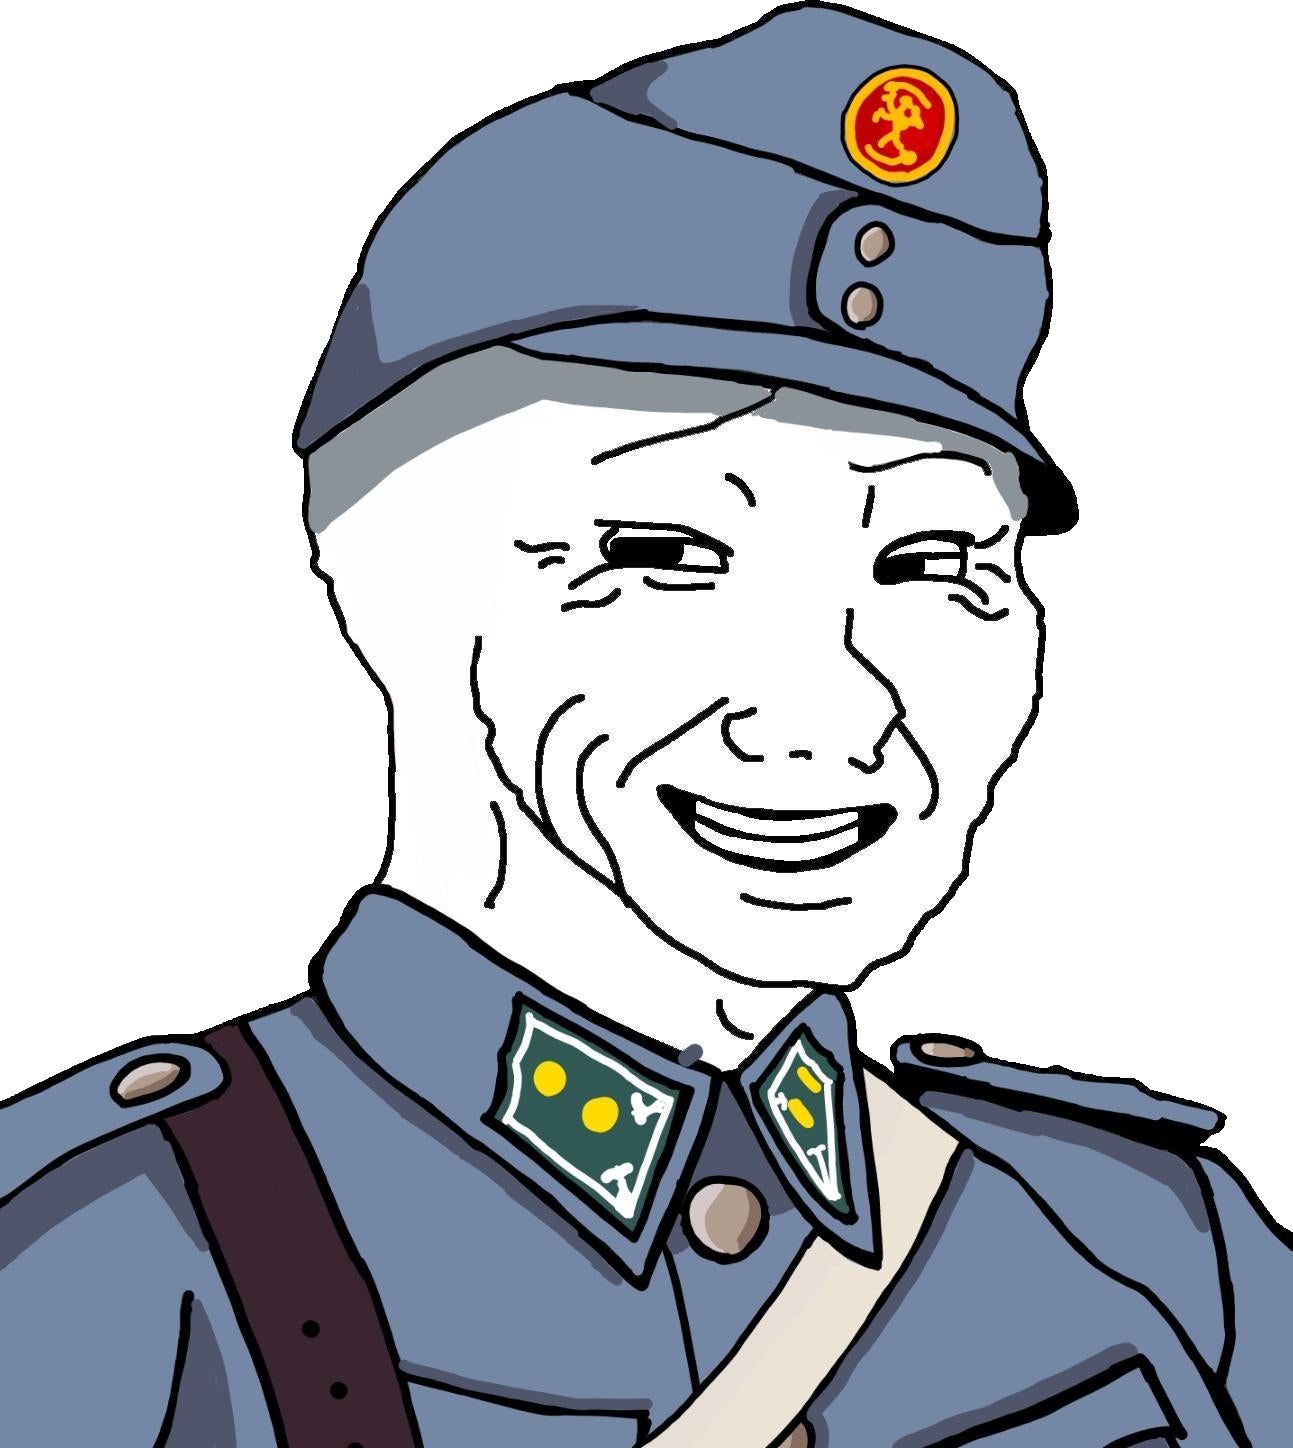
Label: 5_Smugjak